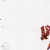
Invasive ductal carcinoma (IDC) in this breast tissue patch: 0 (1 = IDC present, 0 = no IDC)